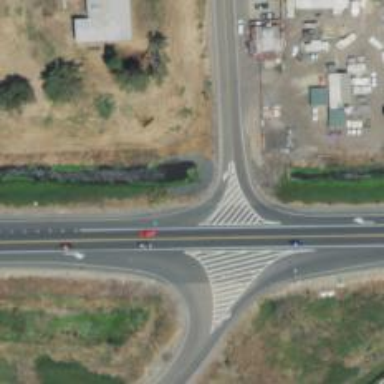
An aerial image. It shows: Trunk link highway.